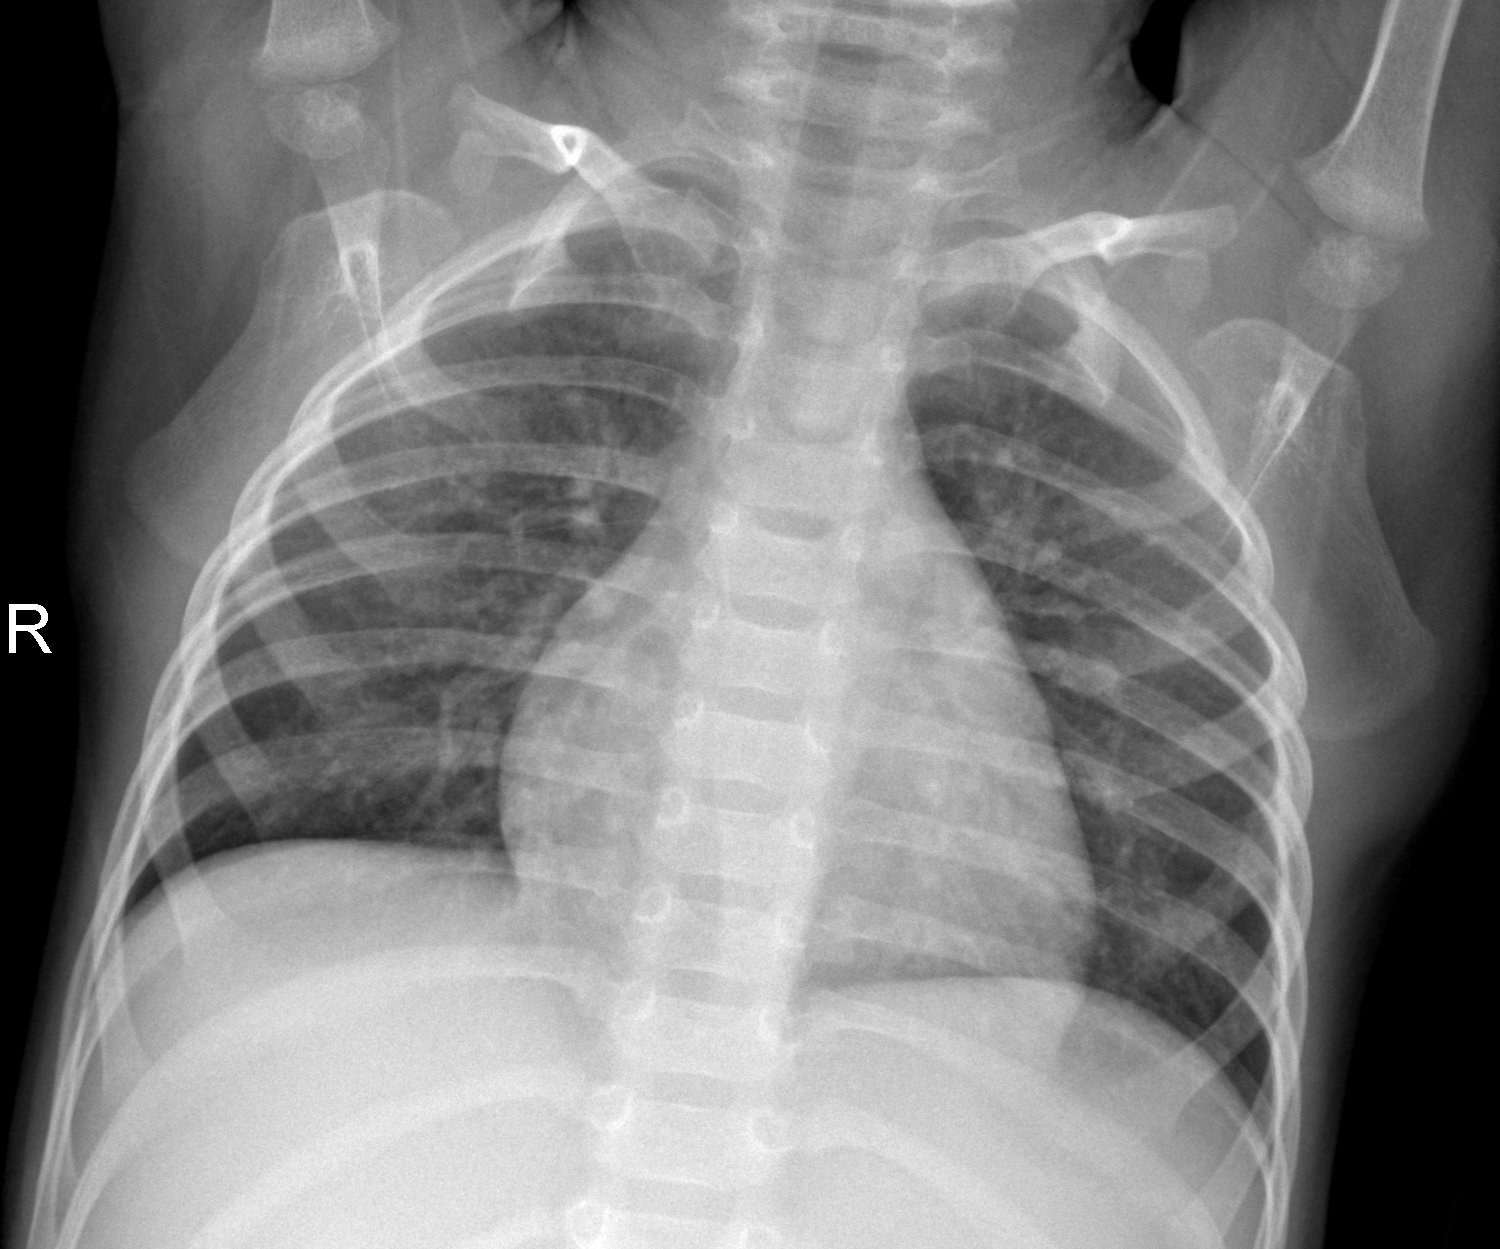
Diagnosis: NORMAL